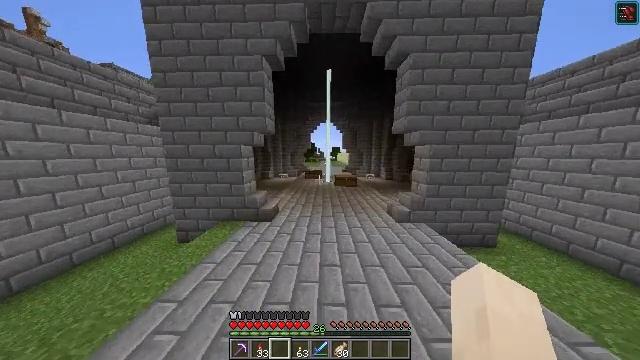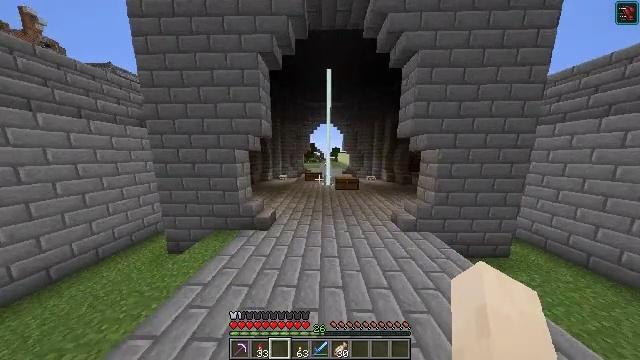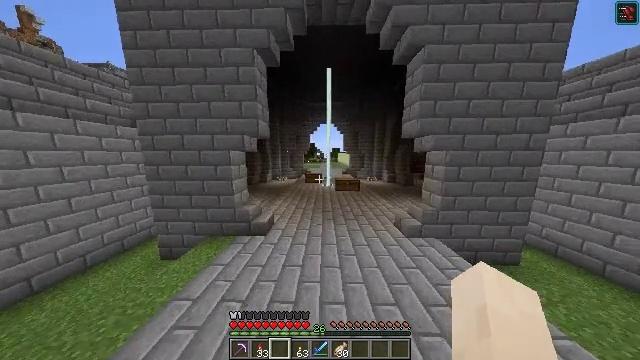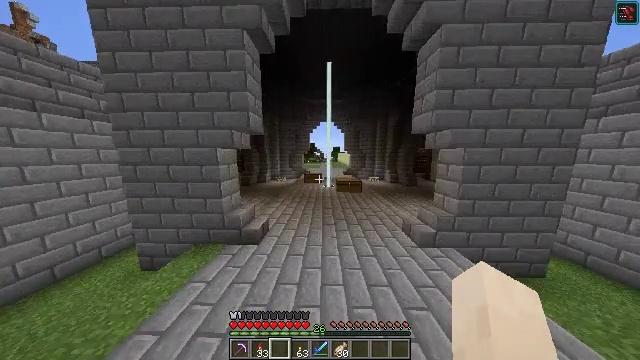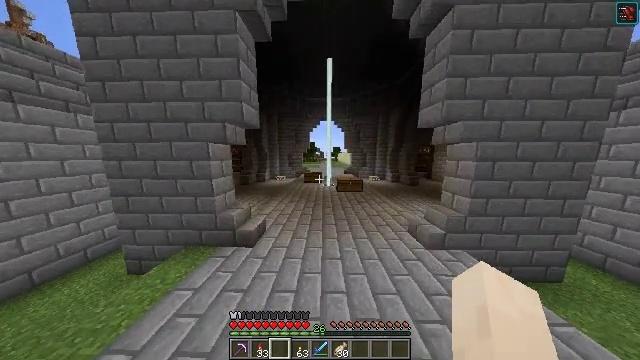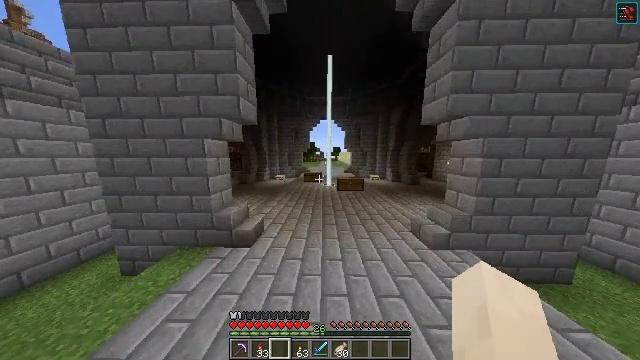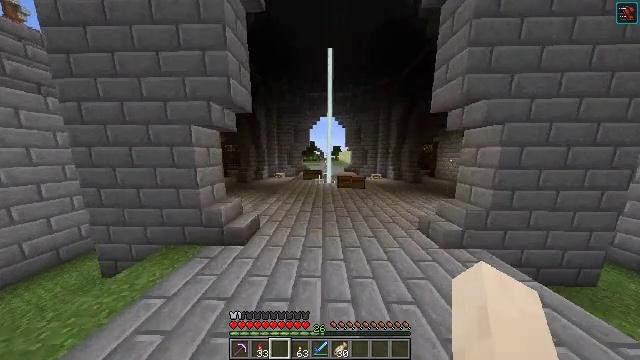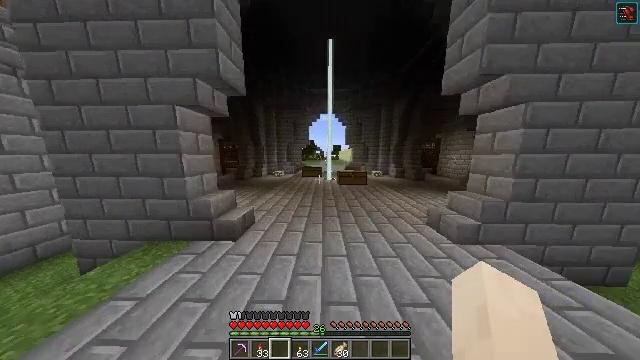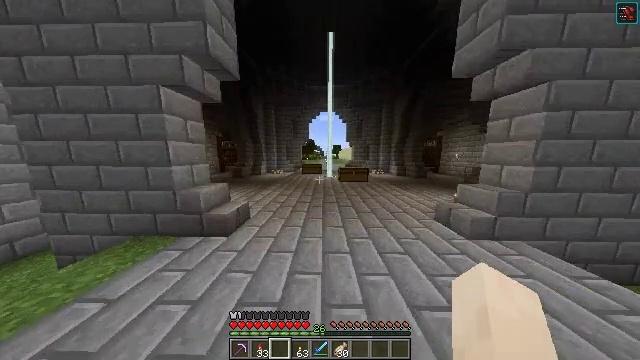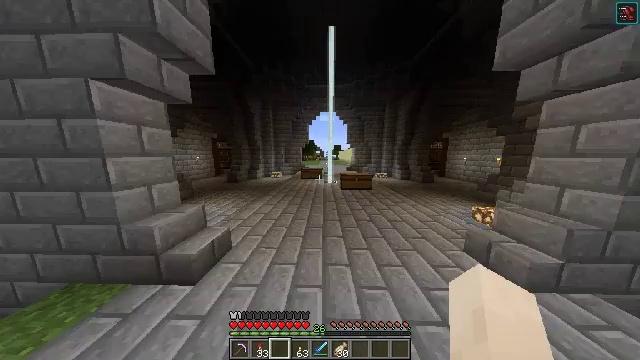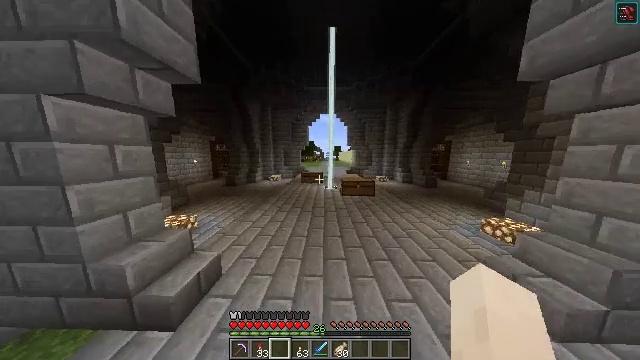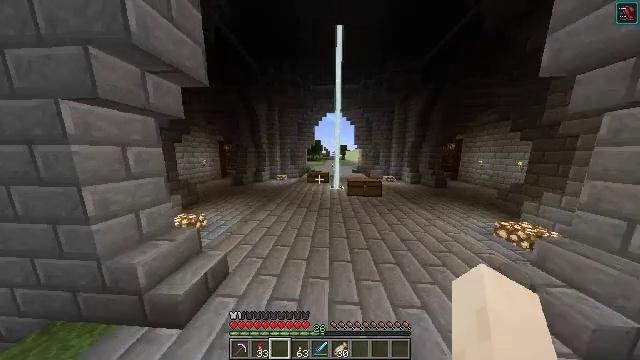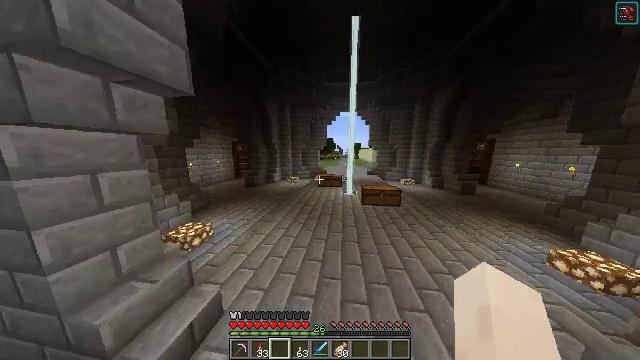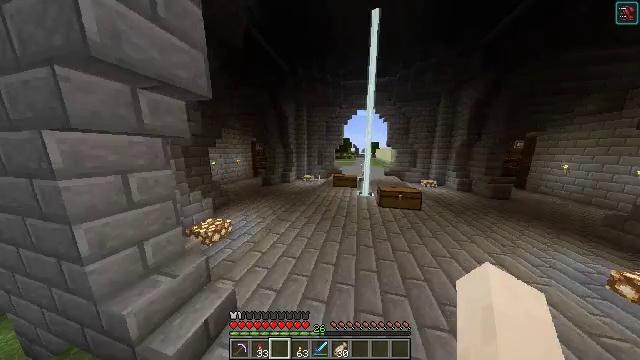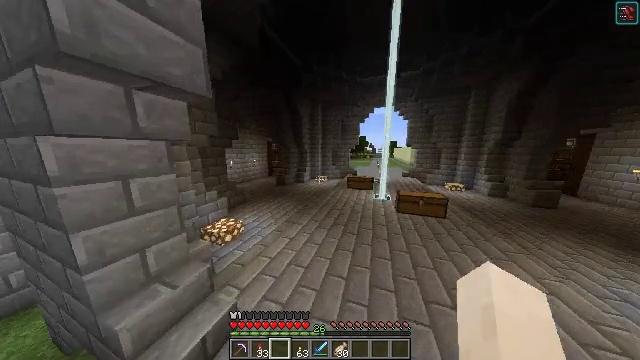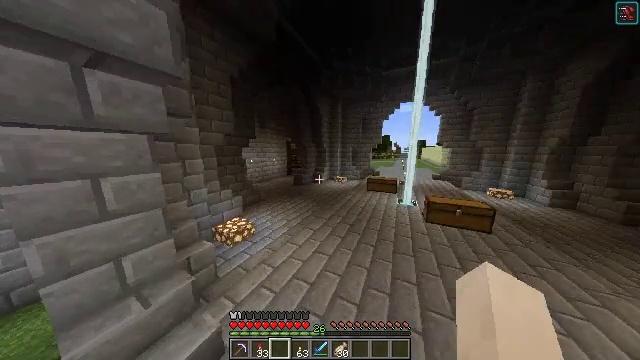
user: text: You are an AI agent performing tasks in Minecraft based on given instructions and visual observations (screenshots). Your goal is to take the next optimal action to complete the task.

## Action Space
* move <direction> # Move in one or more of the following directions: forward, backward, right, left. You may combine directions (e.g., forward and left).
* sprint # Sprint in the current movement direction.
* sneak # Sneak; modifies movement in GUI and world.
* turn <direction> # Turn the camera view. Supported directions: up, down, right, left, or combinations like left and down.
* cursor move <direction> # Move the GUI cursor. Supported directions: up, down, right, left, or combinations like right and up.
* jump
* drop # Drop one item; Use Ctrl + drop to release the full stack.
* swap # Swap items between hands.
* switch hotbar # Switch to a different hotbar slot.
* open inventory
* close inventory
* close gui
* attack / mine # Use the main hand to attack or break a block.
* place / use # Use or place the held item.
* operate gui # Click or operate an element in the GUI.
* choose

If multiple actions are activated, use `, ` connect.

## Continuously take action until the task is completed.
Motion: motion action
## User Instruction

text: Use emeralds to craft an emerald block.
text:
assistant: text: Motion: move forward, jump
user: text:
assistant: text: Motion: move forward, jump
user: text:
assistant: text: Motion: move forward, jump
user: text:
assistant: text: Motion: move forward, jump
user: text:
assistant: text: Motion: move forward, jump
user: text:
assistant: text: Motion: move forward, jump
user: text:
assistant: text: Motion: move forward, jump
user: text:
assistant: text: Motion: move forward, jump
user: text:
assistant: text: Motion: move forward, jump
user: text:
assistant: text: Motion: move forward, jump
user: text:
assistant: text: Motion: move forward, turn left, jump
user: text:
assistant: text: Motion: move forward, turn left, jump
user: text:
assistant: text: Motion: move forward, turn left, jump
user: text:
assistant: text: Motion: move forward and move right, turn left, jump
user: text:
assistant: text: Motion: move forward and move right, turn left, jump
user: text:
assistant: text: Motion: move forward and move right, turn left, jump
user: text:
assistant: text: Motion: move forward, turn left, jump
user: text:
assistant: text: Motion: move forward, turn left, jump
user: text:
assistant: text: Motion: move forward, turn left, jump
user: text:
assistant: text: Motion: move forward, jump
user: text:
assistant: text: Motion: move forward, turn left, jump
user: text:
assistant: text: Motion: move forward, turn left, jump
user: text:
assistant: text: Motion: move forward, jump
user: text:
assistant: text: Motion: move forward, jump
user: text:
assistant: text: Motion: move forward, turn left, jump
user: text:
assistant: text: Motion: move forward, turn left, jump
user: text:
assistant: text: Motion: move forward, turn left, jump
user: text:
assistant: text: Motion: move forward, jump
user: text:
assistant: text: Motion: move forward, jump
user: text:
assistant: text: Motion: move forward, jump